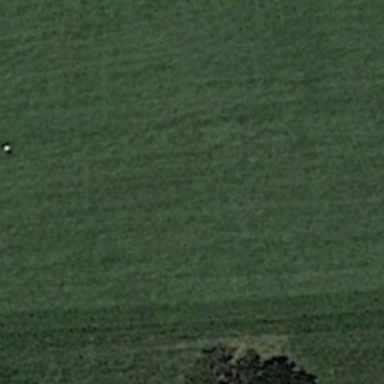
A grid pattern is on the green grass .